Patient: sex M, age 51
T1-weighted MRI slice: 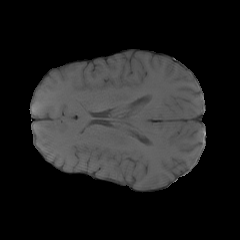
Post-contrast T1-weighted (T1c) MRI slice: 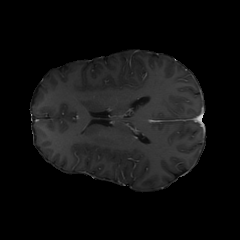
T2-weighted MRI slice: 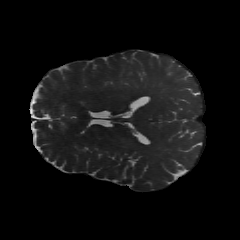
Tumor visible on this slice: no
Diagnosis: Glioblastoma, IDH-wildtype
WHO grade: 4